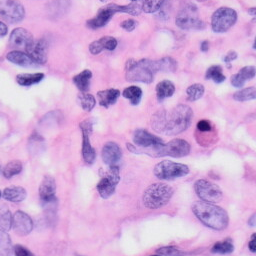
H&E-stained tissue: Skin